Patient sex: F
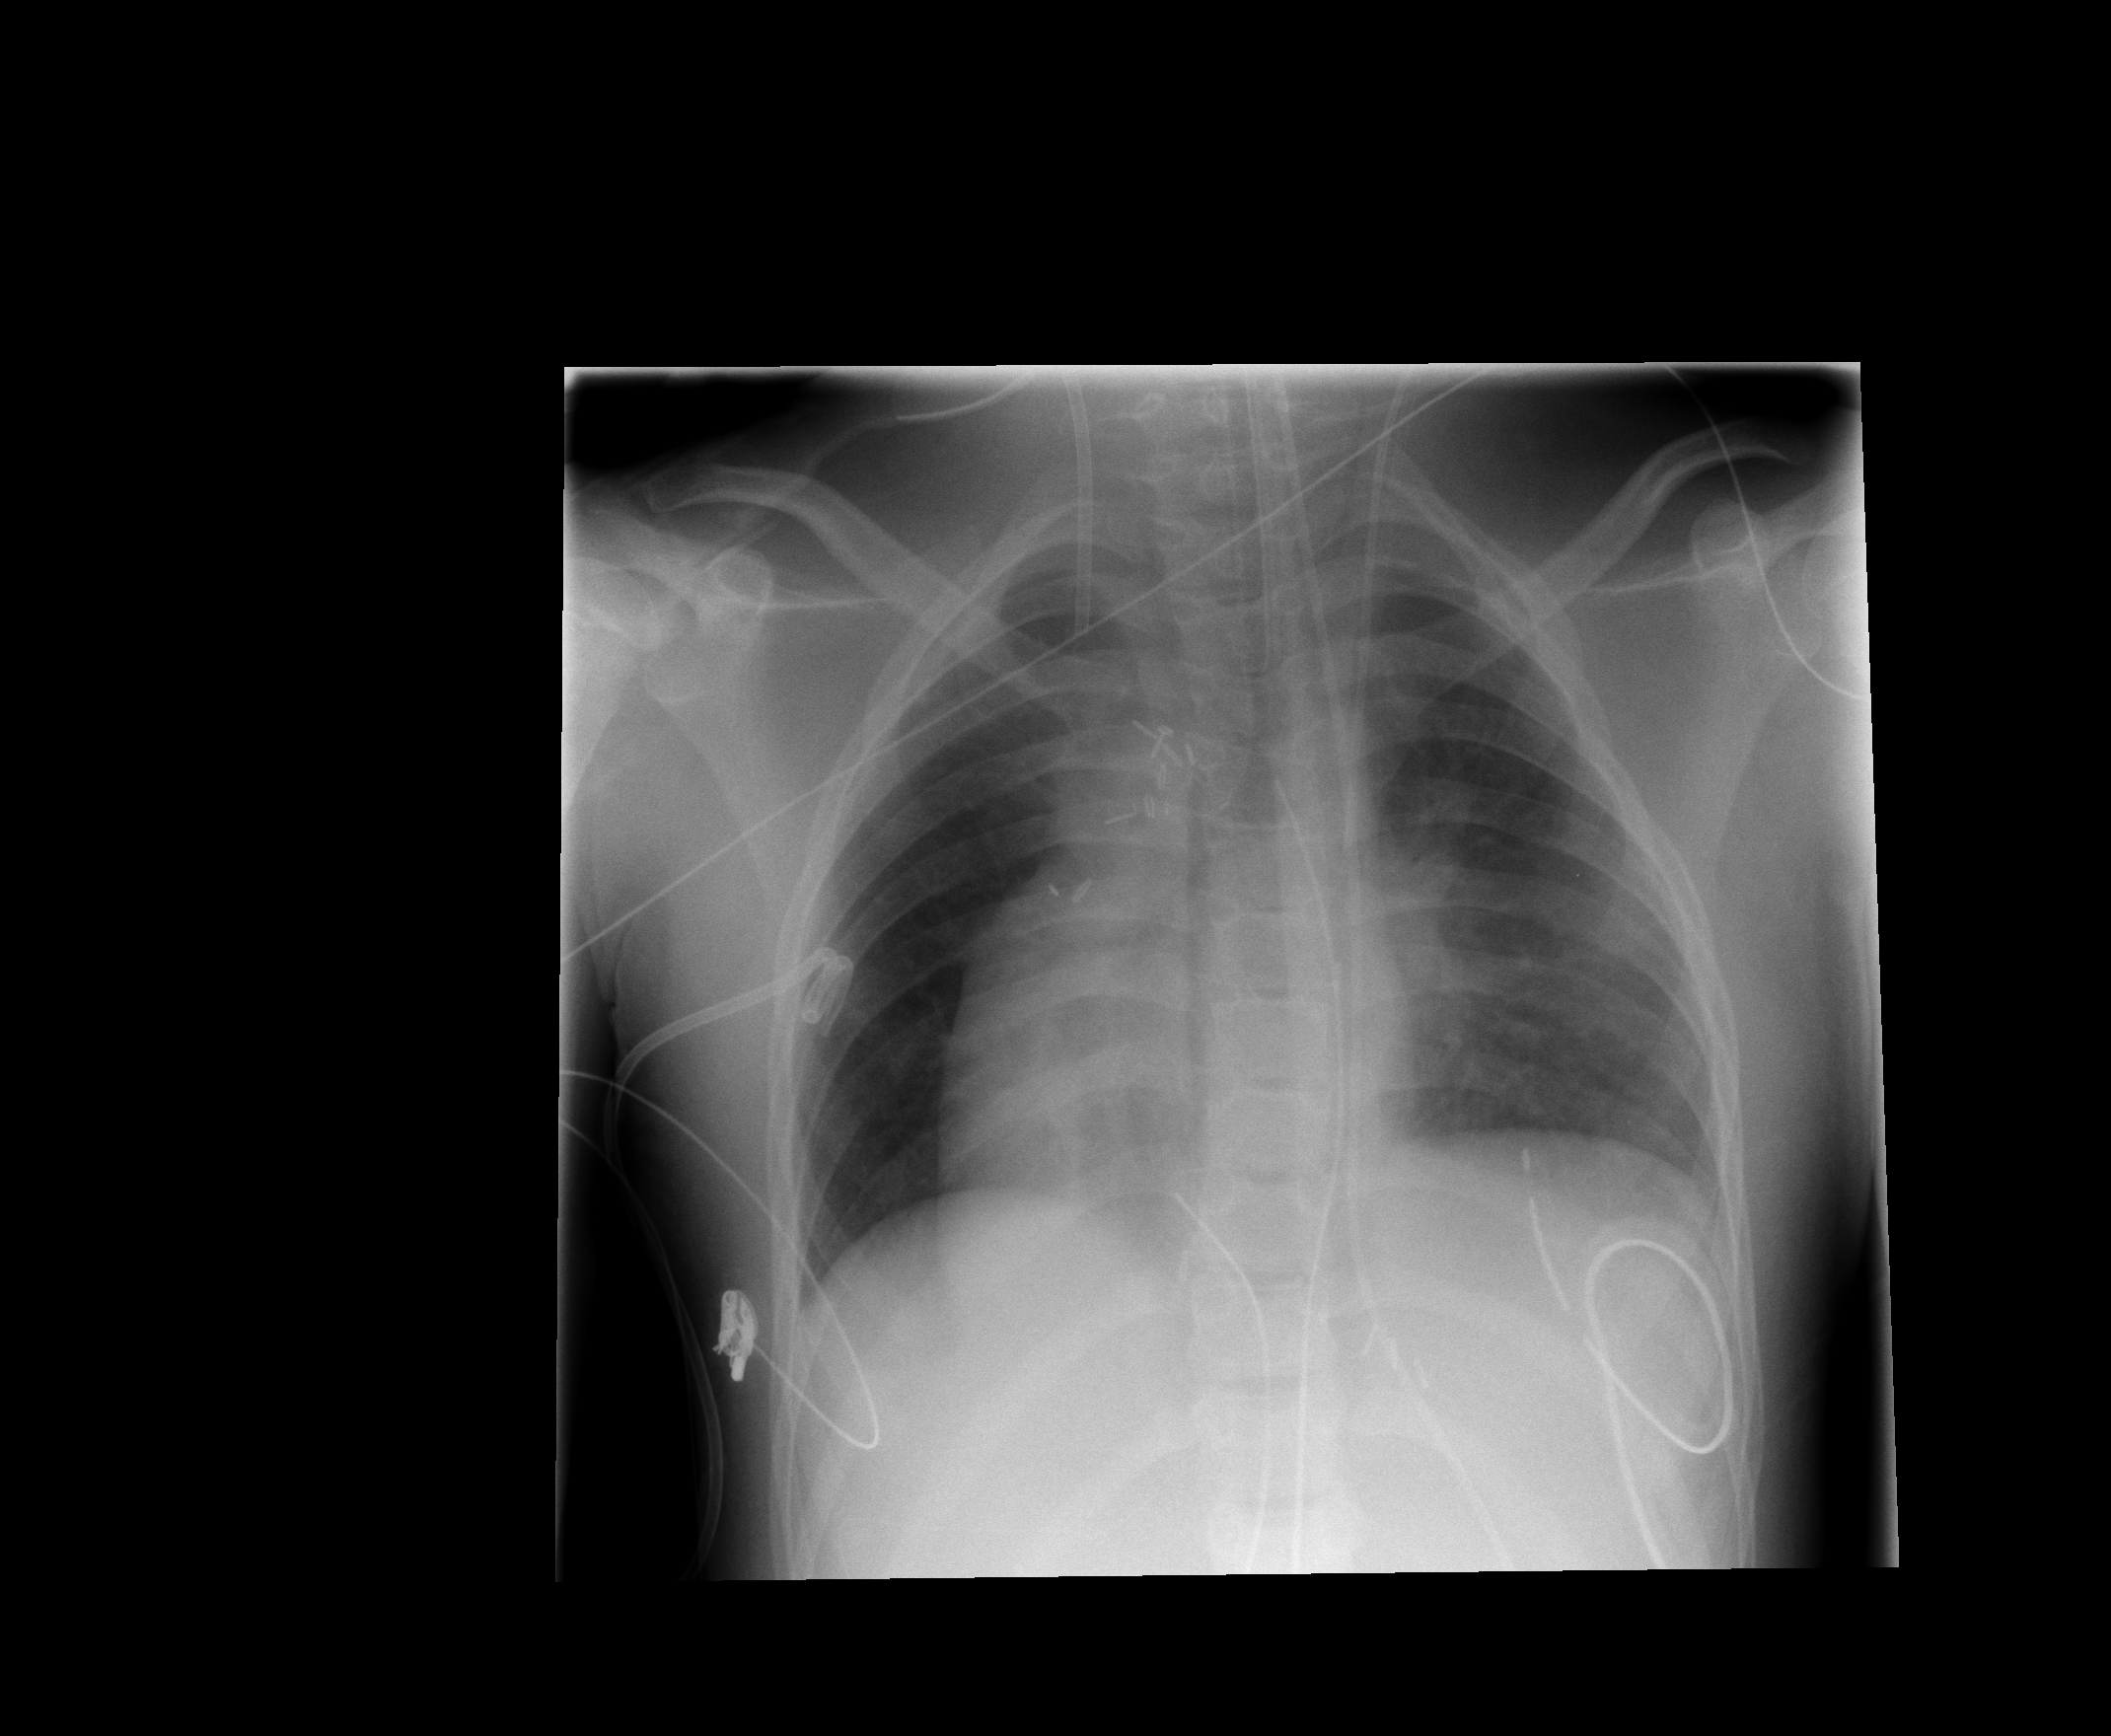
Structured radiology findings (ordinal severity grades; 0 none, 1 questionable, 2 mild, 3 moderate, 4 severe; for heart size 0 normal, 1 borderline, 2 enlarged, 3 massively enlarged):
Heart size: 2
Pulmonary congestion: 2
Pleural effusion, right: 2
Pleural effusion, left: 1
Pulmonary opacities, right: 0
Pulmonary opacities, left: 0
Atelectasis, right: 2
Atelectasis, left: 2